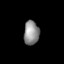
Tissue: lung
Cell type: Smooth muscle cells
Senescence score: 0.5487
Nuclear area (px): 363
Mean DAPI intensity: 141.532